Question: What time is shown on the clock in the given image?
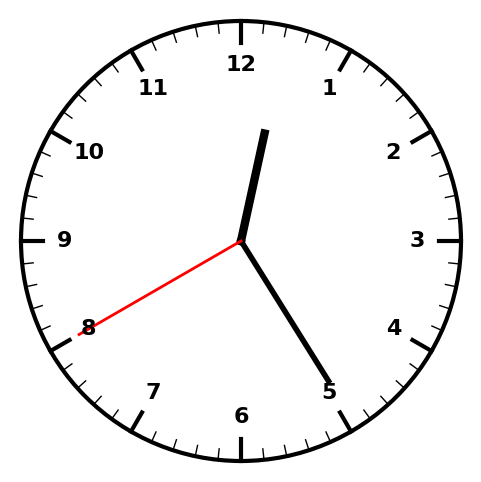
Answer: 12:24:40